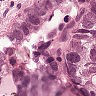
Metastatic tissue present: yes